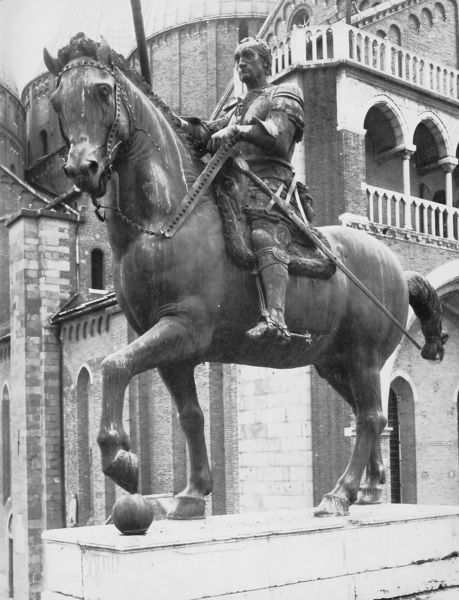
Titel: Reiterstandbild des Condottiere Erasmo da Narni, Gattamelata
Künstler: Donatello
Standort: Padua, Piazza del Santo (EU - I - Venetien)
Schlagwörter: kämpfer, mann, hintergrund, säulen, gebäude, bart, sockel, stein, brüstung, kirche, pferd, reiter, statue, huf, hufe, sattel, schwanz, steigbügel, zaumzeug, zügel, bogen, mauer, metall, bronze, plastik, fotografie, bögen, stolz, denkmal, schwarzweiß, schwert, kugel, degen, ritter, rüstung, ross, zaum, sporen, standbild, pferdeschwanz, reiterstandbild, reiterdenkmal, kathedral, pherde